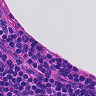
Metastatic tissue present: no